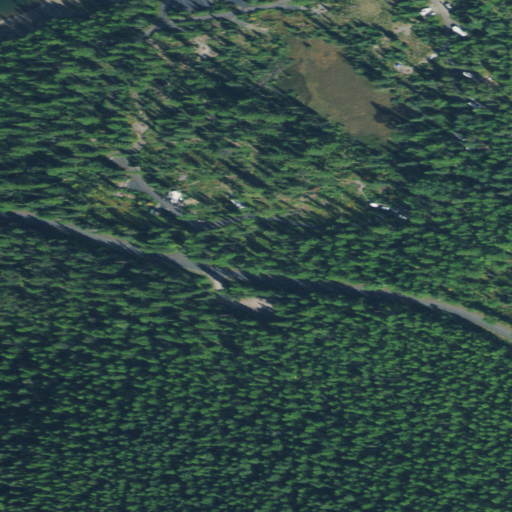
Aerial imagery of cape in Montana named Lost Johnny Point containing evergreen forest, shrub, and open water